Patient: sex F, age 76
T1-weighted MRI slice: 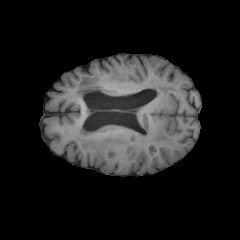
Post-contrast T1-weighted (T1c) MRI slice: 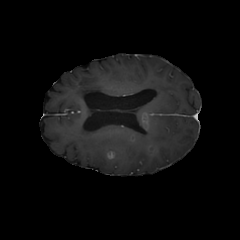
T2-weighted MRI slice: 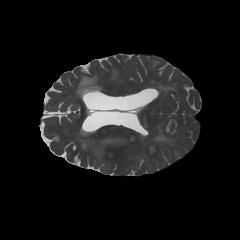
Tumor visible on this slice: yes
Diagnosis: Glioblastoma, IDH-wildtype
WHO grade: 4